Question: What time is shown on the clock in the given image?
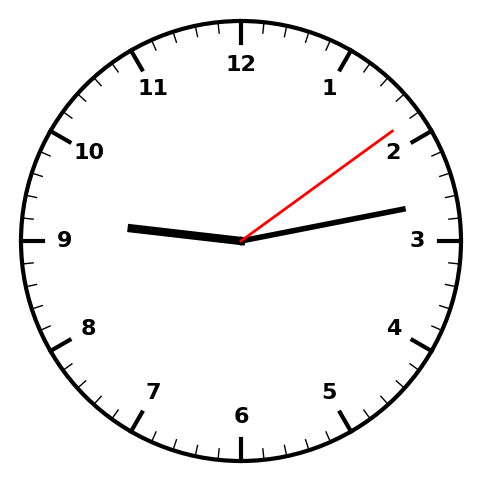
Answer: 09:13:09